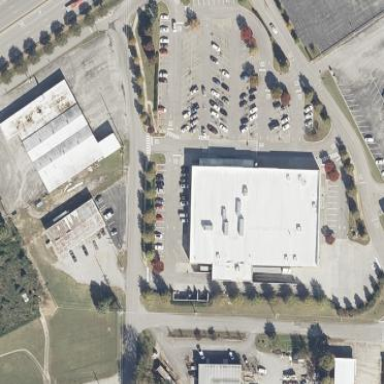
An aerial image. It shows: Supermarket building.